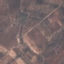
Label: PermanentCrop